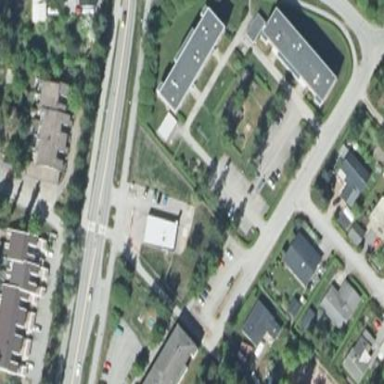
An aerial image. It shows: Parking area.